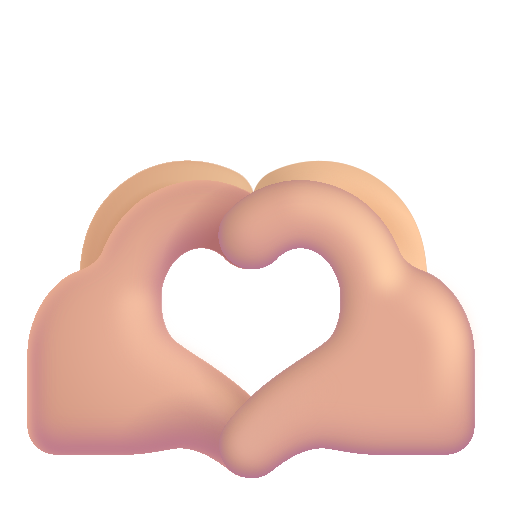
heart hands color  light